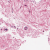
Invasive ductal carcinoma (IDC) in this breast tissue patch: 0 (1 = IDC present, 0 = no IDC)